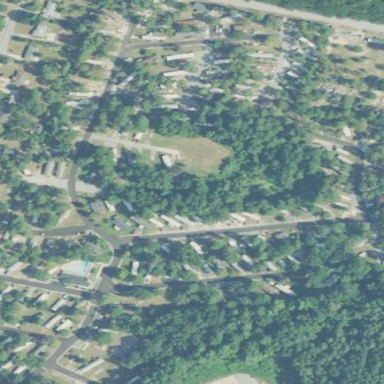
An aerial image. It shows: Residential area with mobile homes.